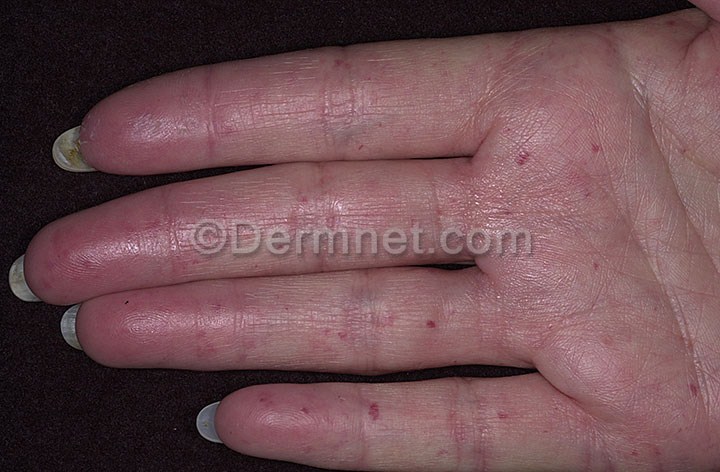
Disease: Lupus and other Connective Tissue diseases